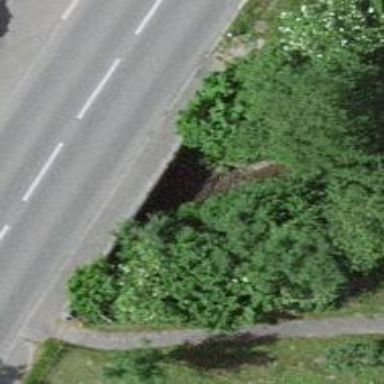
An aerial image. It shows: Tunnel.